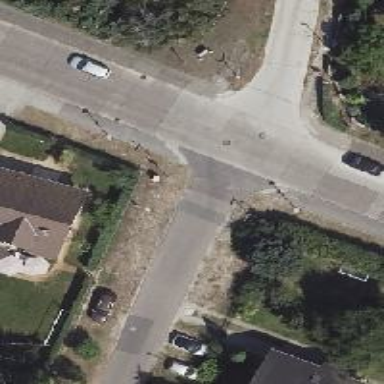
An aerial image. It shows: Road with "give way" sign.